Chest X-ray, AP view. Patient: 54 years old, sex F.
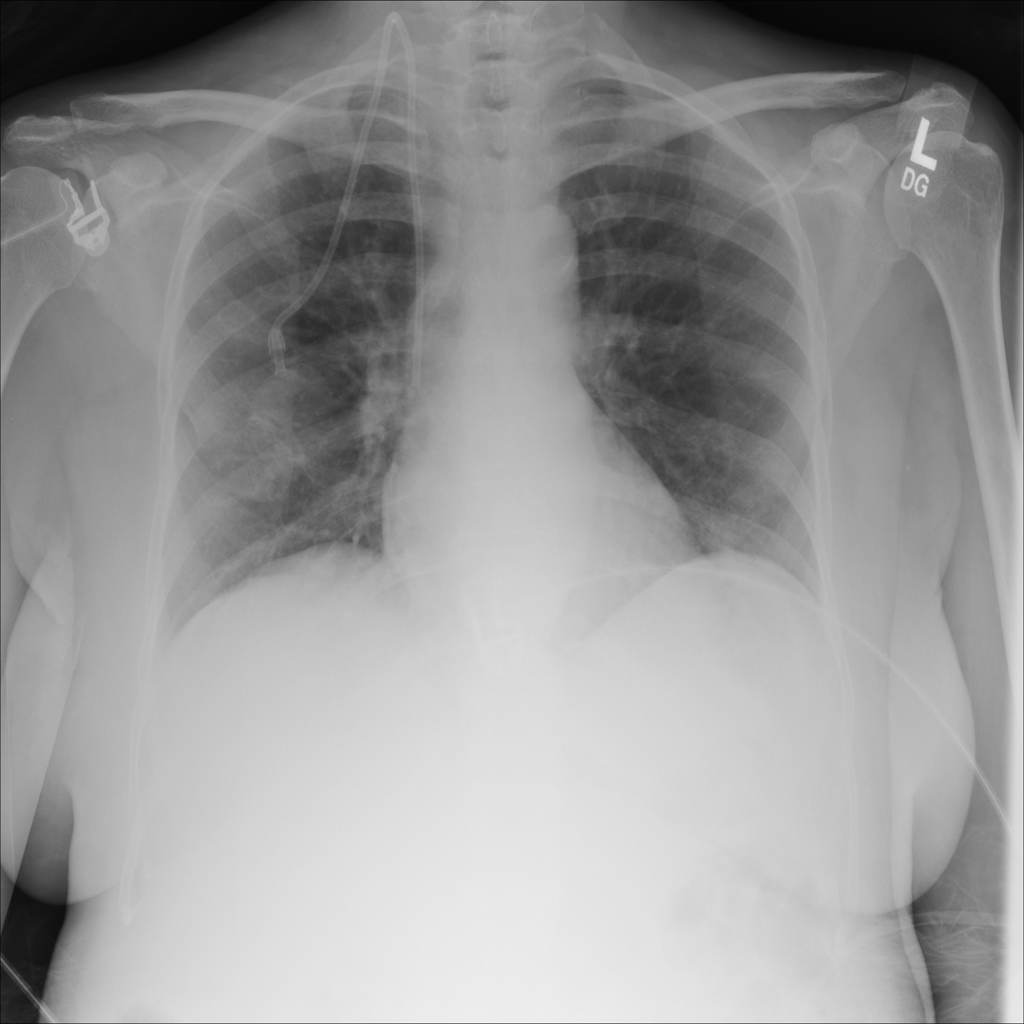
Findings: No Finding